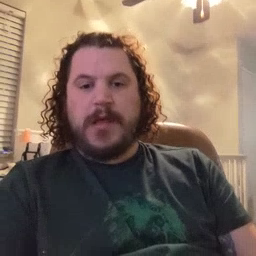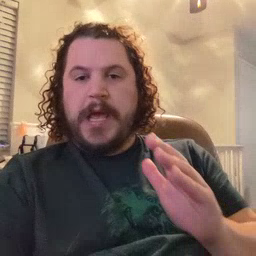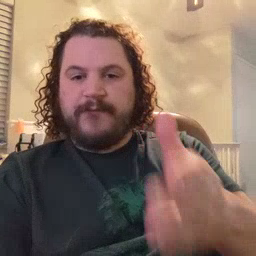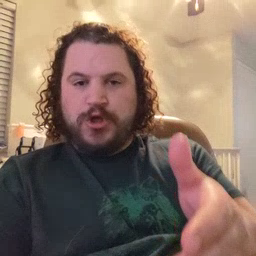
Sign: after